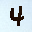
Label: 4